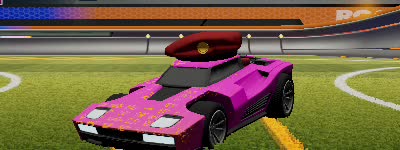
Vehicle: breakout